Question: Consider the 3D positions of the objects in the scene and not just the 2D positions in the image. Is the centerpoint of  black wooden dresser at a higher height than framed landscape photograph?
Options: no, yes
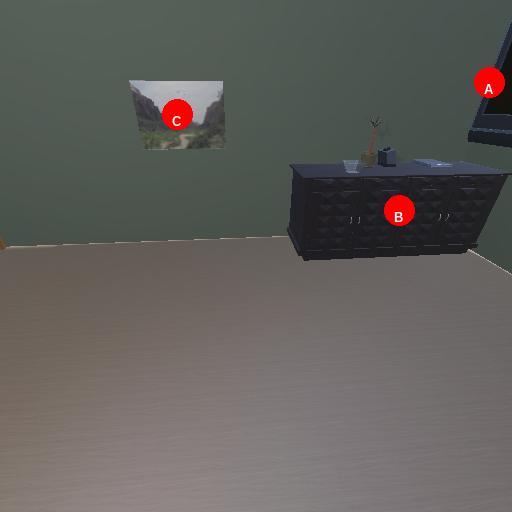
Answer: no